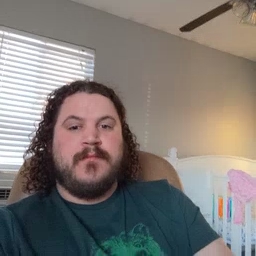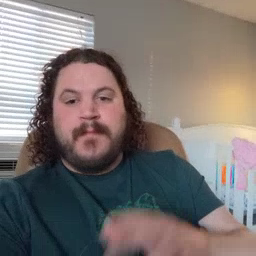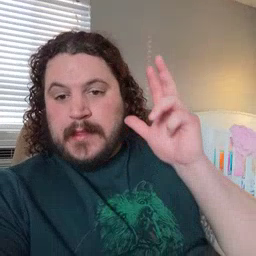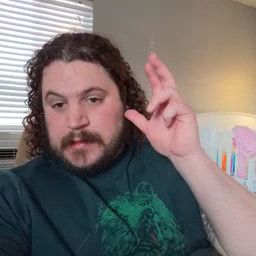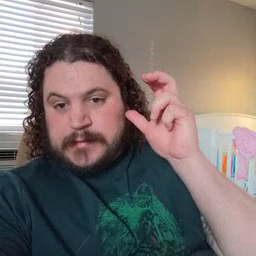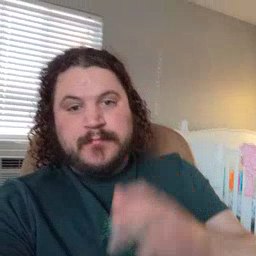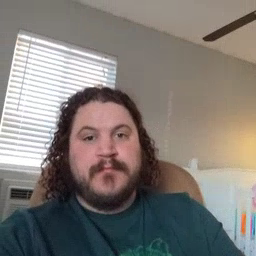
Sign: listen